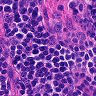
Metastatic tissue present: no